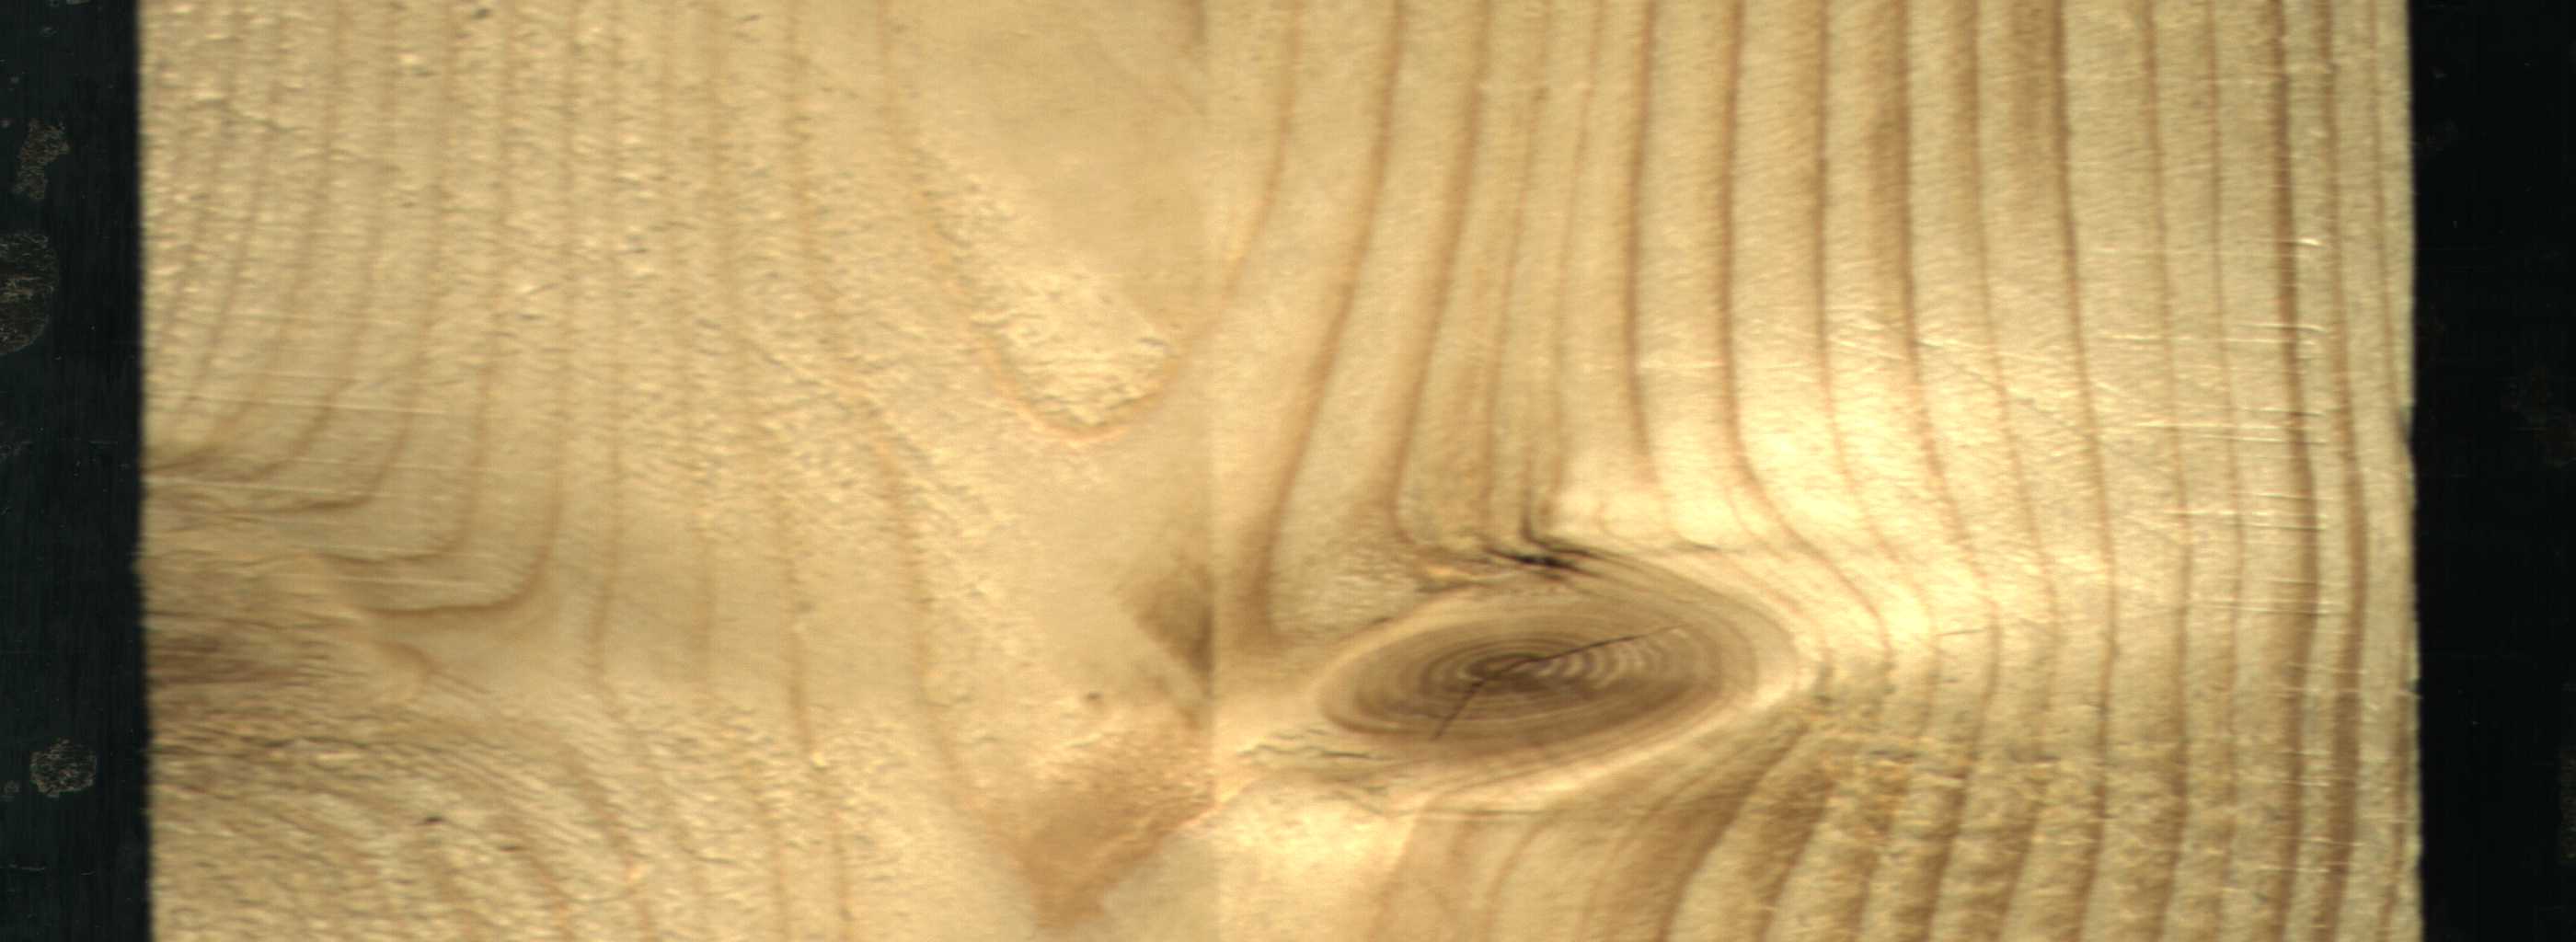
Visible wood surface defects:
knot_with_crack
Live_Knot